Question: On this page: <URL> facebook comments were added by a friend. Commenting works great, everything looks fine.
He asked me why he gets no moderation-options on the page, even though he is added as a moderator in fb:admins as usual , so I checked it out in object debugger.
<URL>
Even though the page is completely visible, there are no access restrictions whatsoever - object debugger returns this error:

"The page at <URL> could not be reached."
I am guessing the two problems are related.
Does anybody know what causes this - and how we can fix it?
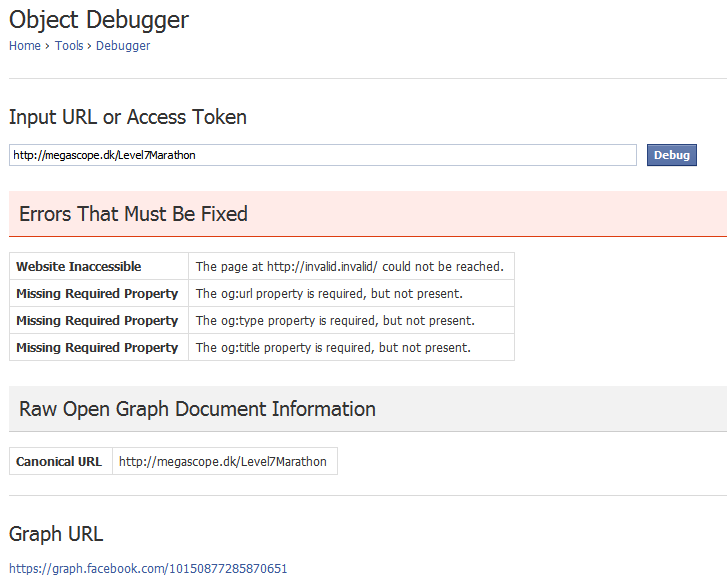
Answer: It fixed itself after some days like many other odd facebook bugs. Something like that seems to happen every time I deal with integrating some facebook social plugin into a website.